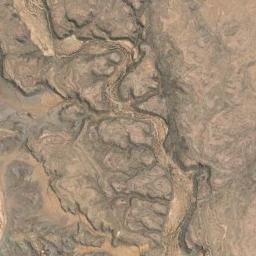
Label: mountain